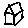
Label: house